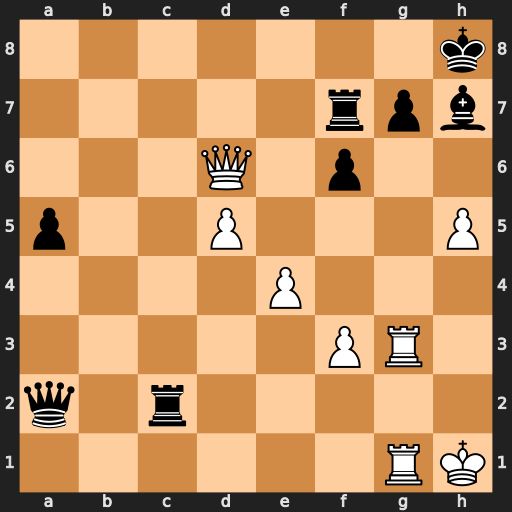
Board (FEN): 7k/5rpb/3Q1p2/p2P3P/4P3/5PR1/q1r5/6RK
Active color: w
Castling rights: -
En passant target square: -
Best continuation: Qb8+ Bg8 Rg6